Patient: sex F, age 71
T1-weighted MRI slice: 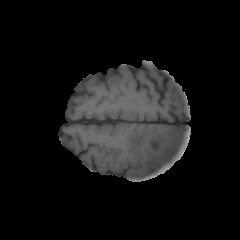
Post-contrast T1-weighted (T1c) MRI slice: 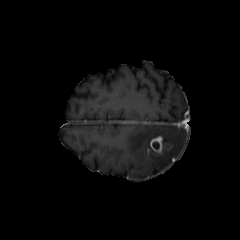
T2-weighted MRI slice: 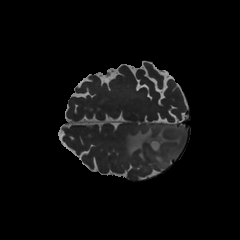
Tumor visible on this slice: yes
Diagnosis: Glioblastoma, IDH-wildtype
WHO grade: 4